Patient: sex M, age 36
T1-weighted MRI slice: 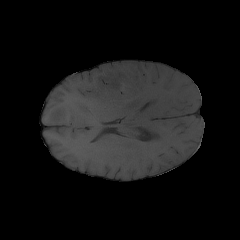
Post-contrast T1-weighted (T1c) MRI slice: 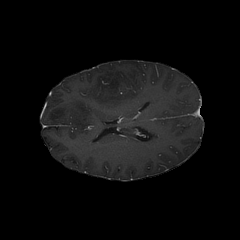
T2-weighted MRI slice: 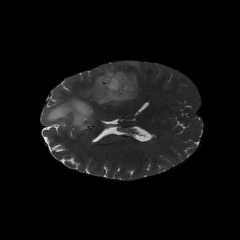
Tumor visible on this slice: yes
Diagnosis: Glioblastoma, IDH-wildtype
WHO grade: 4